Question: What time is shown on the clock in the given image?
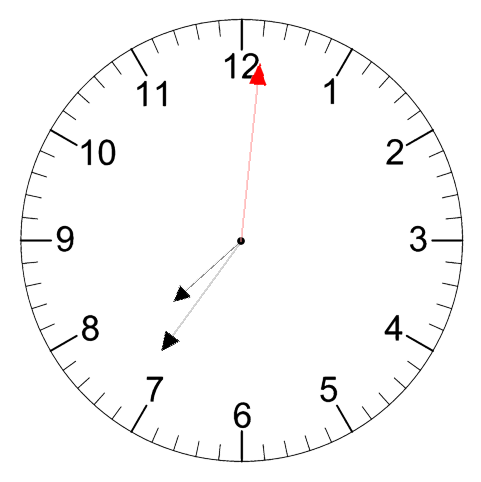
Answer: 07:36:01